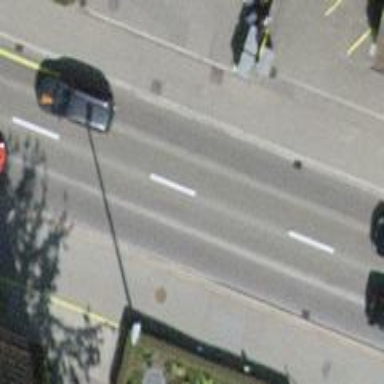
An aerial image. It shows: Primary highway with asphalt surface. There is separate track for cyclists on the right and sidewalks on both sides.